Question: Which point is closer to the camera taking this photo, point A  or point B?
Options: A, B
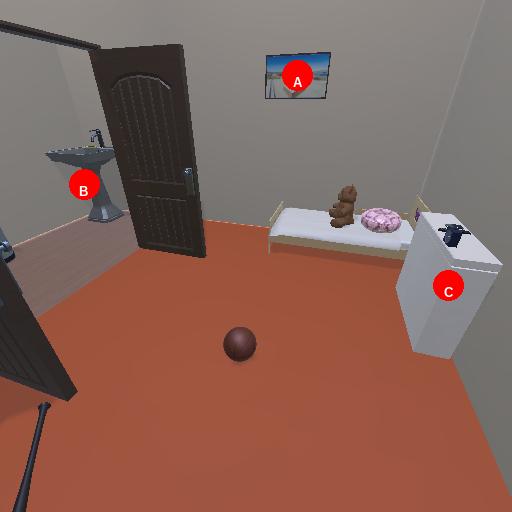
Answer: A